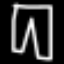
Label: pants